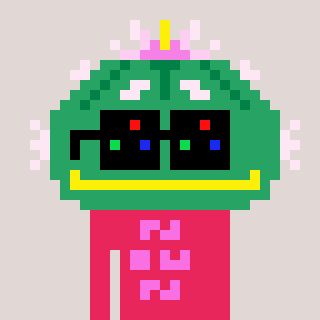
a pixel art character with square black sunglasses, a peyote-shaped head and a redpinkish-colored body on a warm background